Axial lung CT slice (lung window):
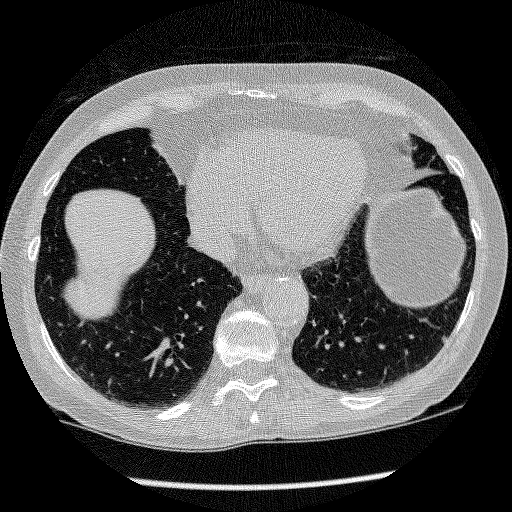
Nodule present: no